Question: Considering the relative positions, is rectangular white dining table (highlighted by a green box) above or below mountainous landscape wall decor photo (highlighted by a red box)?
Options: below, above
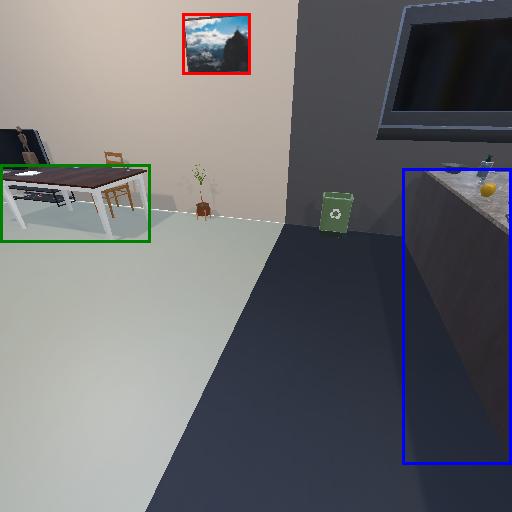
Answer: below